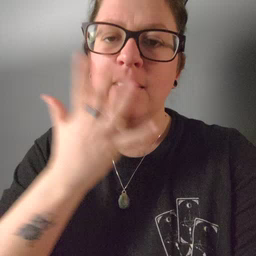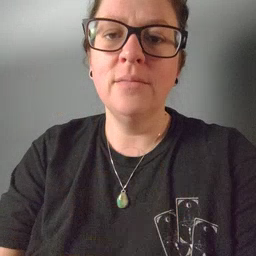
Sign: sad